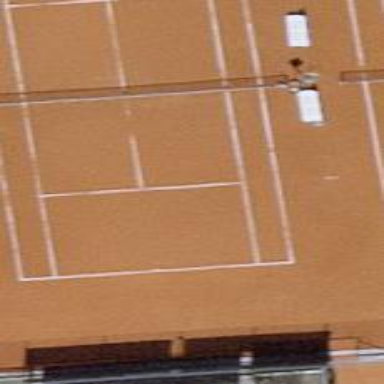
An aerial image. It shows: Tennis court in leisure pitch.